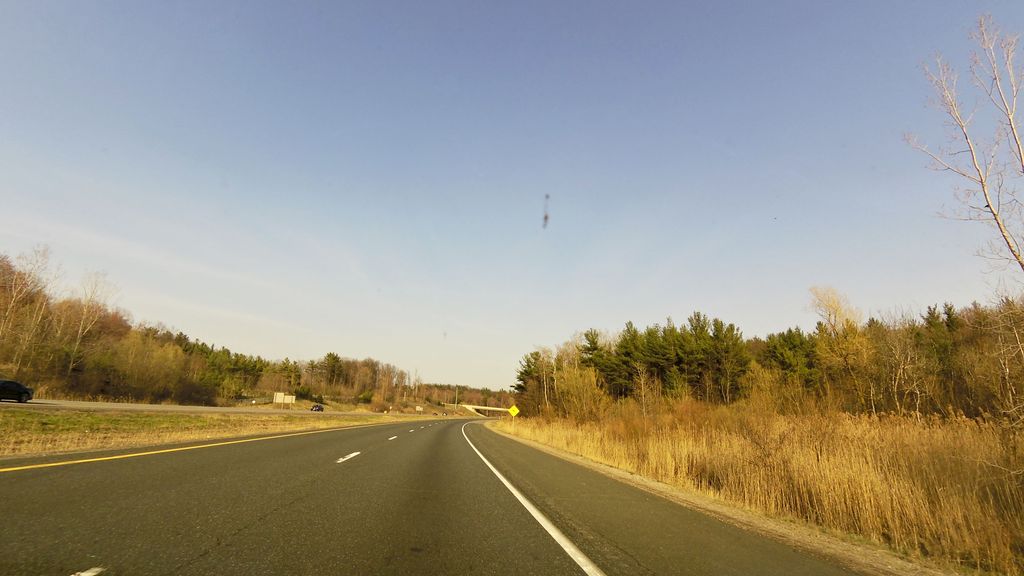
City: hamilton